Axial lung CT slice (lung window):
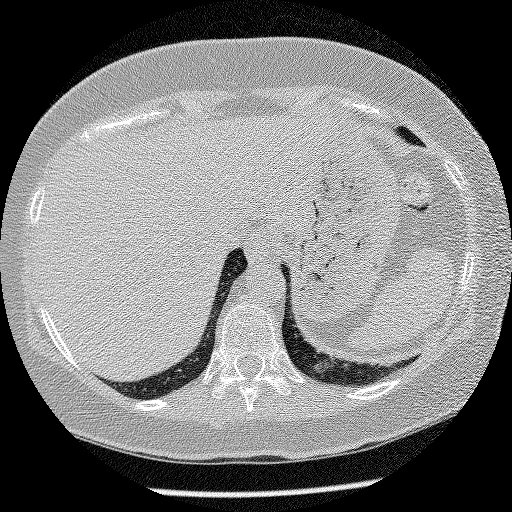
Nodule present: no